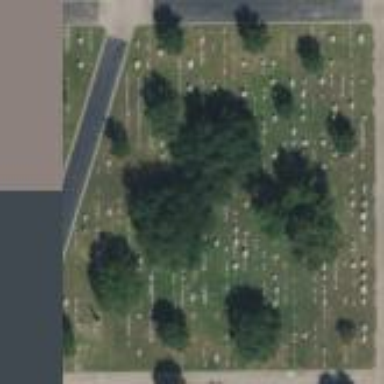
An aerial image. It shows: Graveyard.